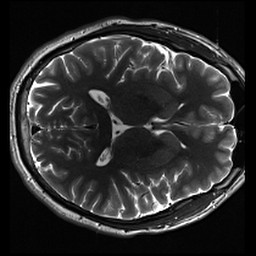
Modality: inplaneT2
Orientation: axial